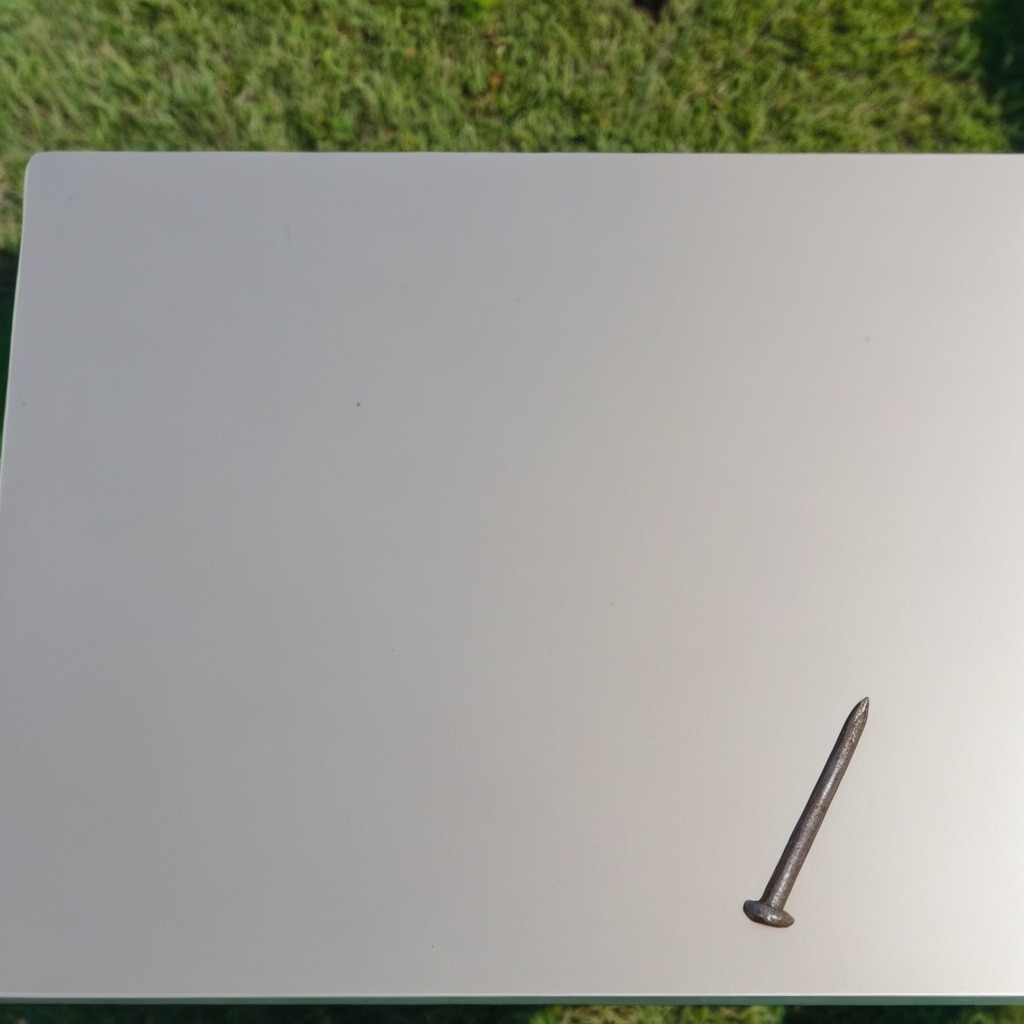
A nail is lying on a clean utility table in a temporary outdoor tool station.